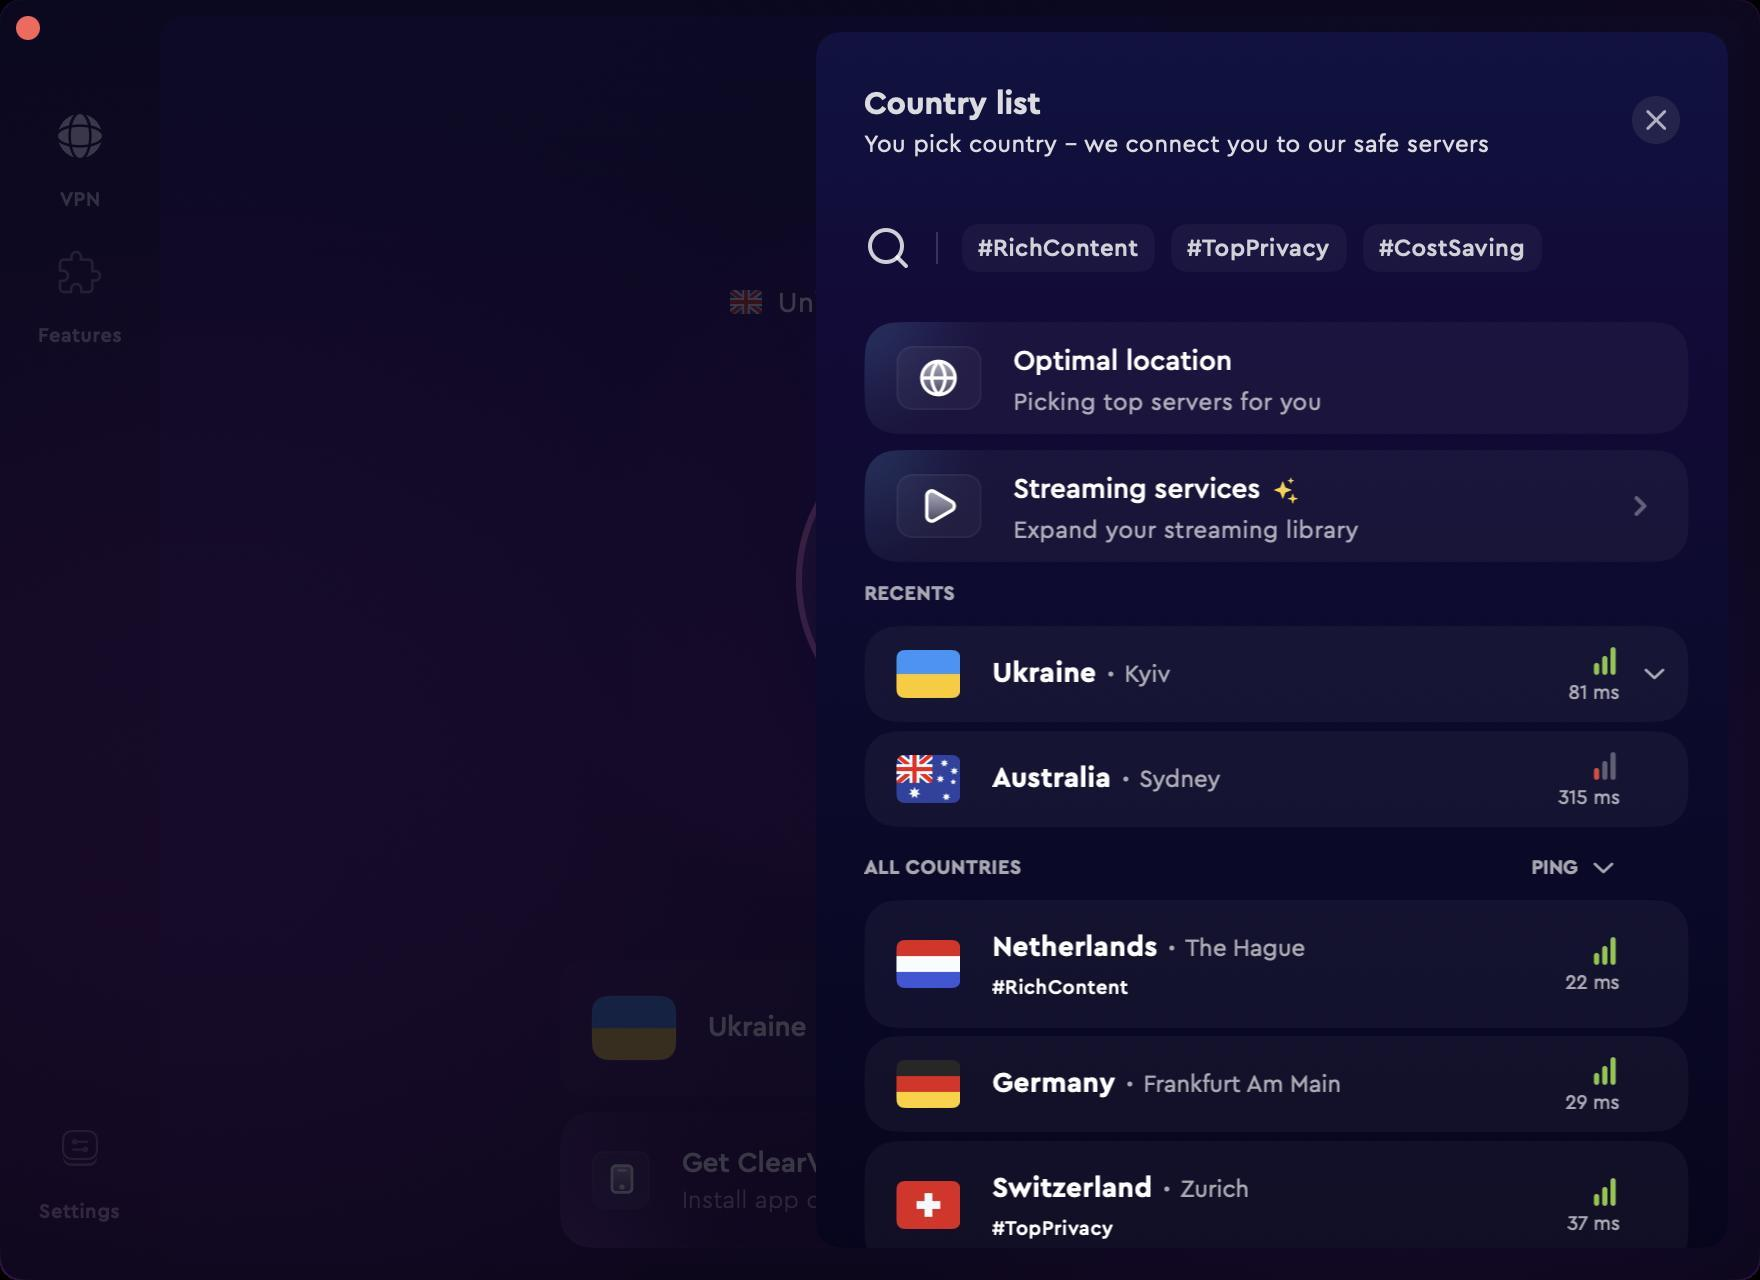
Accessibility tree:
{"name": "Untitled", "role": "AXWindow", "description": null, "role_description": "standard window", "value": null, "position": "339.00;123.00", "size": "880;640", "children": [{"name": null, "role": "AXGroup", "description": null, "role_description": "group", "value": null, "position": "0.00;0.00", "size": "880;640", "children": [{"name": null, "role": "AXImage", "description": "main_selected", "role_description": "image", "value": null, "position": "28.00;56.00", "size": "24;24", "children": []}, {"name": null, "role": "AXStaticText", "description": null, "role_description": "text", "value": "VPN", "position": "29.75;95.00", "size": "20;10", "children": []}, {"name": null, "role": "AXStaticText", "description": null, "role_description": "text", "value": "VPN is off", "position": "449.25;113.00", "size": "62;14", "children": []}, {"name": null, "role": "AXImage", "description": "features_unselected", "role_description": "image", "value": null, "position": "28.00;124.00", "size": "24;24", "children": []}, {"name": null, "role": "AXImage", "description": "GB", "role_description": "image", "value": null, "position": "365.00;145.00", "size": "16;12", "children": []}, {"name": null, "role": "AXStaticText", "description": null, "role_description": "text", "value": "United Kingdom", "position": "389.00;145.00", "size": "110;14", "children": []}, {"name": null, "role": "AXStaticText", "description": null, "role_description": "text", "value": "86.12.60.183", "position": "518.50;145.00", "size": "76;14", "children": []}, {"name": null, "role": "AXStaticText", "description": null, "role_description": "text", "value": "Features", "position": "18.75;163.00", "size": "42;10", "children": []}, {"name": null, "role": "AXButton", "description": "connect", "role_description": "button", "value": null, "position": "398.00;208.00", "size": "164;164", "children": []}, {"name": null, "role": "AXImage", "description": "handPointer", "role_description": "image", "value": null, "position": "419.00;411.00", "size": "18;18", "children": []}, {"name": null, "role": "AXStaticText", "description": null, "role_description": "text", "value": "Tap to Connect", "position": "440.75;413.00", "size": "100;14", "children": []}, {"name": null, "role": "AXImage", "description": "settings_unselected", "role_description": "image", "value": null, "position": "28.00;562.00", "size": "24;24", "children": []}, {"name": null, "role": "AXButton", "description": "Feedback", "role_description": "button", "value": null, "position": "774.00;20.00", "size": "90;32", "children": []}, {"name": null, "role": "AXStaticText", "description": null, "role_description": "text", "value": "Country list", "position": "432.00;44.00", "size": "89;16", "children": []}, {"name": null, "role": "AXButton", "description": "close_overlay_icon", "role_description": "button", "value": null, "position": "816.00;48.00", "size": "24;24", "children": []}, {"name": null, "role": "AXStaticText", "description": null, "role_description": "text", "value": "You pick country - we connect you to our safe servers", "position": "432.00;66.00", "size": "313;12", "children": []}, {"name": null, "role": "AXButton", "description": "Search", "role_description": "button", "value": null, "position": "432.00;112.00", "size": "24;24", "children": []}, {"name": null, "role": "AXScrollArea", "description": null, "role_description": "scroll area", "value": null, "position": "481.00;112.00", "size": "363;24", "children": [{"name": null, "role": "AXButton", "description": "#RichContent", "role_description": "button", "value": null, "position": "481.00;112.00", "size": "96;24", "children": []}, {"name": null, "role": "AXButton", "description": "#TopPrivacy", "role_description": "button", "value": null, "position": "585.50;112.00", "size": "88;24", "children": []}, {"name": null, "role": "AXButton", "description": "#CostSaving", "role_description": "button", "value": null, "position": "681.50;112.00", "size": "90;24", "children": []}]}, {"name": null, "role": "AXButton", "description": "Ukraine", "role_description": "button", "value": null, "position": "280.00;480.00", "size": "400;76", "children": []}, {"name": null, "role": "AXImage", "description": "mobile", "role_description": "image", "value": null, "position": "296.00;575.50", "size": "29;29", "children": []}, {"name": null, "role": "AXStaticText", "description": null, "role_description": "text", "value": "Get ClearVPN on Mobile", "position": "341.00;575.00", "size": "158;14", "children": []}, {"name": null, "role": "AXImage", "description": "upgrade_stars", "role_description": "image", "value": null, "position": "503.00;572.00", "size": "16;16", "children": []}, {"name": null, "role": "AXStaticText", "description": null, "role_description": "text", "value": "Install app on other devices", "position": "341.00;594.00", "size": "159;12", "children": []}, {"name": null, "role": "AXButton", "description": "Share app", "role_description": "button", "value": null, "position": "591.50;578.00", "size": "72;24", "children": []}, {"name": null, "role": "AXStaticText", "description": null, "role_description": "text", "value": "Settings", "position": "19.50;601.00", "size": "41;10", "children": []}, {"name": null, "role": "AXScrollArea", "description": null, "role_description": "scroll area", "value": null, "position": "432.00;161.00", "size": "432;463", "children": [{"name": null, "role": "AXImage", "description": "optimal-location", "role_description": "image", "value": null, "position": "448.23;173.00", "size": "42;32", "children": []}, {"name": null, "role": "AXStaticText", "description": null, "role_description": "text", "value": "Optimal location", "position": "506.73;174.00", "size": "110;14", "children": []}, {"name": null, "role": "AXStaticText", "description": null, "role_description": "text", "value": "Picking top servers for you", "position": "506.73;195.00", "size": "154;12", "children": []}, {"name": null, "role": "AXImage", "description": "streaming", "role_description": "image", "value": null, "position": "448.23;237.00", "size": "42;32", "children": []}, {"name": null, "role": "AXStaticText", "description": null, "role_description": "text", "value": "Streaming services", "position": "506.73;238.00", "size": "124;14", "children": []}, {"name": null, "role": "AXImage", "description": "upgrade_stars", "role_description": "image", "value": null, "position": "634.73;237.00", "size": "16;16", "children": []}, {"name": null, "role": "AXImage", "description": "sorting_arrow_right", "role_description": "image", "value": null, "position": "812.23;245.00", "size": "16;16", "children": []}, {"name": null, "role": "AXStaticText", "description": null, "role_description": "text", "value": "Expand your streaming library", "position": "506.73;259.00", "size": "173;12", "children": []}, {"name": null, "role": "AXHeading", "description": "RECENTS", "role_description": "heading", "value": null, "position": "432.23;292.00", "size": "46;10", "children": []}, {"name": null, "role": "AXImage", "description": null, "role_description": "image", "value": null, "position": "448.23;325.00", "size": "32;24", "children": []}, {"name": null, "role": "AXStaticText", "description": null, "role_description": "text", "value": "Ukraine", "position": "496.23;330.00", "size": "52;14", "children": []}, {"name": null, "role": "AXStaticText", "description": null, "role_description": "text", "value": "·", "position": "553.73;331.00", "size": "4;12", "children": []}, {"name": null, "role": "AXStaticText", "description": null, "role_description": "text", "value": "Kyiv", "position": "562.23;331.00", "size": "24;12", "children": []}, {"name": null, "role": "AXImage", "description": "green_bars", "role_description": "image", "value": null, "position": "794.23;322.50", "size": "16;16", "children": []}, {"name": null, "role": "AXStaticText", "description": null, "role_description": "text", "value": "81 ms", "position": "784.23;341.46", "size": "26;10", "children": []}, {"name": null, "role": "AXButton", "description": "sorting_arrow_down", "role_description": "button", "value": null, "position": "810.23;313.00", "size": "34;48", "children": []}, {"name": null, "role": "AXImage", "description": null, "role_description": "image", "value": null, "position": "448.23;377.50", "size": "32;24", "children": []}, {"name": null, "role": "AXStaticText", "description": null, "role_description": "text", "value": "Australia", "position": "496.23;382.40", "size": "60;14", "children": []}, {"name": null, "role": "AXStaticText", "description": null, "role_description": "text", "value": "·", "position": "561.23;383.40", "size": "4;12", "children": []}, {"name": null, "role": "AXStaticText", "description": null, "role_description": "text", "value": "Sydney", "position": "569.73;383.40", "size": "41;12", "children": []}, {"name": null, "role": "AXImage", "description": "red_bars", "role_description": "image", "value": null, "position": "794.23;375.00", "size": "16;16", "children": []}, {"name": null, "role": "AXStaticText", "description": null, "role_description": "text", "value": "315 ms", "position": "779.23;393.86", "size": "31;10", "children": []}, {"name": null, "role": "AXHeading", "description": "ALL COUNTRIES", "role_description": "heading", "value": null, "position": "432.23;428.80", "size": "79;10", "children": []}, {"name": null, "role": "AXButton", "description": "PING", "role_description": "button", "value": null, "position": "765.73;426.00", "size": "44;16", "children": []}, {"name": null, "role": "AXOpaqueProviderGroup", "description": null, "role_description": "list", "value": null, "position": "448.23;466.80", "size": "362;646", "children": [{"name": null, "role": "AXImage", "description": null, "role_description": "image", "value": null, "position": "448.23;470.00", "size": "32;24", "children": []}, {"name": null, "role": "AXStaticText", "description": null, "role_description": "text", "value": "Netherlands", "position": "496.23;466.80", "size": "83;14", "children": []}, {"name": null, "role": "AXStaticText", "description": null, "role_description": "text", "value": "·", "position": "584.23;467.80", "size": "4;12", "children": []}, {"name": null, "role": "AXStaticText", "description": null, "role_description": "text", "value": "The Hague", "position": "592.73;467.80", "size": "60;12", "children": []}, {"name": null, "role": "AXStaticText", "description": null, "role_description": "text", "value": "#RichContent ", "position": "496.23;488.80", "size": "72;10", "children": []}, {"name": null, "role": "AXImage", "description": "green_bars", "role_description": "image", "value": null, "position": "794.23;467.50", "size": "16;16", "children": []}, {"name": null, "role": "AXStaticText", "description": null, "role_description": "text", "value": "22 ms", "position": "782.73;486.26", "size": "28;10", "children": []}, {"name": null, "role": "AXImage", "description": null, "role_description": "image", "value": null, "position": "448.23;530.00", "size": "32;24", "children": []}, {"name": null, "role": "AXStaticText", "description": null, "role_description": "text", "value": "Germany", "position": "496.23;535.20", "size": "62;14", "children": []}, {"name": null, "role": "AXStaticText", "description": null, "role_description": "text", "value": "·", "position": "563.23;536.20", "size": "4;12", "children": []}, {"name": null, "role": "AXStaticText", "description": null, "role_description": "text", "value": "Frankfurt Am Main", "position": "571.73;536.20", "size": "99;12", "children": []}, {"name": null, "role": "AXImage", "description": "green_bars", "role_description": "image", "value": null, "position": "794.23;527.50", "size": "16;16", "children": []}, {"name": null, "role": "AXStaticText", "description": null, "role_description": "text", "value": "29 ms", "position": "782.73;546.66", "size": "28;10", "children": []}, {"name": null, "role": "AXImage", "description": null, "role_description": "image", "value": null, "position": "448.23;590.50", "size": "32;24", "children": []}, {"name": null, "role": "AXStaticText", "description": null, "role_description": "text", "value": "Switzerland", "position": "496.23;587.60", "size": "80;14", "children": []}, {"name": null, "role": "AXStaticText", "description": null, "role_description": "text", "value": "·", "position": "581.73;588.60", "size": "4;12", "children": []}, {"name": null, "role": "AXStaticText", "description": null, "role_description": "text", "value": "Zurich", "position": "590.23;588.60", "size": "34;12", "children": []}, {"name": null, "role": "AXStaticText", "description": null, "role_description": "text", "value": "#TopPrivacy ", "position": "496.23;609.60", "size": "64;10", "children": []}, {"name": null, "role": "AXImage", "description": "green_bars", "role_description": "image", "value": null, "position": "794.23;588.00", "size": "16;16", "children": []}, {"name": null, "role": "AXStaticText", "description": null, "role_description": "text", "value": "37 ms", "position": "783.73;607.06", "size": "26;10", "children": []}, {"name": null, "role": "AXImage", "description": null, "role_description": "image", "value": null, "position": "448.23;651.00", "size": "32;24", "children": []}, {"name": null, "role": "AXStaticText", "description": null, "role_description": "text", "value": "France", "position": "496.23;656.00", "size": "46;14", "children": []}, {"name": null, "role": "AXStaticText", "description": null, "role_description": "text", "value": "·", "position": "546.73;657.00", "size": "4;12", "children": []}, {"name": null, "role": "AXStaticText", "description": null, "role_description": "text", "value": "Paris", "position": "555.23;657.00", "size": "26;12", "children": []}, {"name": null, "role": "AXImage", "description": "green_bars", "role_description": "image", "value": null, "position": "794.23;648.50", "size": "16;16", "children": []}, {"name": null, "role": "AXStaticText", "description": null, "role_description": "text", "value": "41 ms", "position": "784.73;667.46", "size": "26;10", "children": []}, {"name": null, "role": "AXImage", "description": null, "role_description": "image", "value": null, "position": "448.23;703.50", "size": "32;24", "children": []}, {"name": null, "role": "AXStaticText", "description": null, "role_description": "text", "value": "UK", "position": "496.23;708.40", "size": "20;14", "children": []}, {"name": null, "role": "AXStaticText", "description": null, "role_description": "text", "value": "·", "position": "521.23;709.40", "size": "4;12", "children": []}, {"name": null, "role": "AXStaticText", "description": null, "role_description": "text", "value": "London", "position": "529.73;709.40", "size": "42;12", "children": []}, {"name": null, "role": "AXImage", "description": "green_bars", "role_description": "image", "value": null, "position": "794.23;701.00", "size": "16;16", "children": []}, {"name": null, "role": "AXStaticText", "description": null, "role_description": "text", "value": "41 ms", "position": "784.73;719.86", "size": "26;10", "children": []}, {"name": null, "role": "AXImage", "description": null, "role_description": "image", "value": null, "position": "448.23;756.00", "size": "32;24", "children": []}, {"name": null, "role": "AXStaticText", "description": null, "role_description": "text", "value": "Croatia", "position": "496.23;760.80", "size": "50;14", "children": []}, {"name": null, "role": "AXStaticText", "description": null, "role_description": "text", "value": "·", "position": "551.73;761.80", "size": "4;12", "children": []}, {"name": null, "role": "AXStaticText", "description": null, "role_description": "text", "value": "Zagreb", "position": "560.23;761.80", "size": "40;12", "children": []}, {"name": null, "role": "AXImage", "description": "green_bars", "role_description": "image", "value": null, "position": "794.23;753.50", "size": "16;16", "children": []}, {"name": null, "role": "AXStaticText", "description": null, "role_description": "text", "value": "42 ms", "position": "782.73;772.26", "size": "28;10", "children": []}, {"name": null, "role": "AXImage", "description": null, "role_description": "image", "value": null, "position": "448.23;808.00", "size": "32;24", "children": []}, {"name": null, "role": "AXStaticText", "description": null, "role_description": "text", "value": "Ireland", "position": "496.23;813.20", "size": "48;14", "children": []}, {"name": null, "role": "AXStaticText", "description": null, "role_description": "text", "value": "·", "position": "548.73;814.20", "size": "4;12", "children": []}, {"name": null, "role": "AXStaticText", "description": null, "role_description": "text", "value": "Dublin", "position": "557.23;814.20", "size": "36;12", "children": []}, {"name": null, "role": "AXImage", "description": "green_bars", "role_description": "image", "value": null, "position": "794.23;805.50", "size": "16;16", "children": []}, {"name": null, "role": "AXStaticText", "description": null, "role_description": "text", "value": "43 ms", "position": "783.23;824.66", "size": "27;10", "children": []}, {"name": null, "role": "AXImage", "description": null, "role_description": "image", "value": null, "position": "448.23;860.50", "size": "32;24", "children": []}, {"name": null, "role": "AXStaticText", "description": null, "role_description": "text", "value": "Denmark", "position": "496.23;865.60", "size": "61;14", "children": []}, {"name": null, "role": "AXStaticText", "description": null, "role_description": "text", "value": "·", "position": "562.23;866.60", "size": "4;12", "children": []}, {"name": null, "role": "AXStaticText", "description": null, "role_description": "text", "value": "Copenhagen", "position": "570.73;866.60", "size": "72;12", "children": []}, {"name": null, "role": "AXImage", "description": "green_bars", "role_description": "image", "value": null, "position": "794.23;858.00", "size": "16;16", "children": []}, {"name": null, "role": "AXStaticText", "description": null, "role_description": "text", "value": "45 ms", "position": "782.73;877.06", "size": "28;10", "children": []}, {"name": null, "role": "AXImage", "description": null, "role_description": "image", "value": null, "position": "448.23;921.00", "size": "32;24", "children": []}, {"name": null, "role": "AXStaticText", "description": null, "role_description": "text", "value": "Sweden", "position": "496.23;918.00", "size": "54;14", "children": []}, {"name": null, "role": "AXStaticText", "description": null, "role_description": "text", "value": "·", "position": "555.23;919.00", "size": "4;12", "children": []}, {"name": null, "role": "AXStaticText", "description": null, "role_description": "text", "value": "Stockholm", "position": "563.73;919.00", "size": "59;12", "children": []}, {"name": null, "role": "AXStaticText", "description": null, "role_description": "text", "value": "#TopPrivacy #RichContent ", "position": "496.23;940.00", "size": "136;10", "children": []}, {"name": null, "role": "AXImage", "description": "green_bars", "role_description": "image", "value": null, "position": "794.23;918.50", "size": "16;16", "children": []}, {"name": null, "role": "AXStaticText", "description": null, "role_description": "text", "value": "50 ms", "position": "782.23;937.46", "size": "28;10", "children": []}, {"name": null, "role": "AXImage", "description": null, "role_description": "image", "value": null, "position": "448.23;981.50", "size": "32;24", "children": []}, {"name": null, "role": "AXStaticText", "description": null, "role_description": "text", "value": "Latvia", "position": "496.23;986.40", "size": "42;14", "children": []}, {"name": null, "role": "AXStaticText", "description": null, "role_description": "text", "value": "·", "position": "542.73;987.40", "size": "4;12", "children": []}, {"name": null, "role": "AXStaticText", "description": null, "role_description": "text", "value": "Riga", "position": "551.23;987.40", "size": "24;12", "children": []}, {"name": null, "role": "AXImage", "description": "green_bars", "role_description": "image", "value": null, "position": "794.23;979.00", "size": "16;16", "children": []}, {"name": null, "role": "AXStaticText", "description": null, "role_description": "text", "value": "50 ms", "position": "782.23;997.86", "size": "28;10", "children": []}, {"name": null, "role": "AXImage", "description": null, "role_description": "image", "value": null, "position": "448.23;1034.00", "size": "32;24", "children": []}, {"name": null, "role": "AXStaticText", "description": null, "role_description": "text", "value": "Slovakia", "position": "496.23;1038.80", "size": "56;14", "children": []}, {"name": null, "role": "AXStaticText", "description": null, "role_description": "text", "value": "·", "position": "557.73;1039.80", "size": "4;12", "children": []}, {"name": null, "role": "AXStaticText", "description": null, "role_description": "text", "value": "Bratislava", "position": "566.23;1039.80", "size": "53;12", "children": []}, {"name": null, "role": "AXImage", "description": "green_bars", "role_description": "image", "value": null, "position": "794.23;1031.50", "size": "16;16", "children": []}, {"name": null, "role": "AXStaticText", "description": null, "role_description": "text", "value": "51 ms", "position": "784.73;1050.26", "size": "26;10", "children": []}, {"name": null, "role": "AXImage", "description": null, "role_description": "image", "value": null, "position": "448.23;1086.00", "size": "32;24", "children": []}, {"name": null, "role": "AXStaticText", "description": null, "role_description": "text", "value": "Slovenia", "position": "496.23;1091.20", "size": "57;14", "children": []}, {"name": null, "role": "AXStaticText", "description": null, "role_description": "text", "value": "·", "position": "558.23;1092.20", "size": "4;12", "children": []}, {"name": null, "role": "AXStaticText", "description": null, "role_description": "text", "value": "Ljubljana", "position": "566.73;1092.20", "size": "49;12", "children": []}, {"name": null, "role": "AXImage", "description": "green_bars", "role_description": "image", "value": null, "position": "794.23;1083.50", "size": "16;16", "children": []}, {"name": null, "role": "AXStaticText", "description": null, "role_description": "text", "value": "53 ms", "position": "782.73;1102.66", "size": "28;10", "children": []}]}]}]}, {"name": null, "role": "AXButton", "description": null, "role_description": "close button", "value": null, "position": "7.00;6.00", "size": "14;16", "children": []}]}